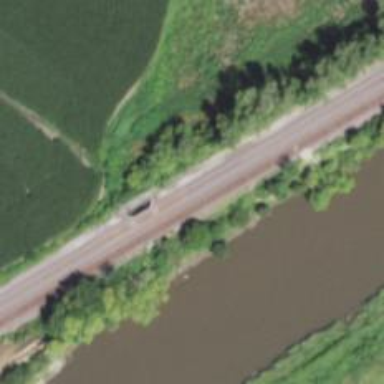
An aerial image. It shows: Railway track.